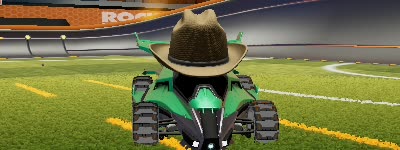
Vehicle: aftershock